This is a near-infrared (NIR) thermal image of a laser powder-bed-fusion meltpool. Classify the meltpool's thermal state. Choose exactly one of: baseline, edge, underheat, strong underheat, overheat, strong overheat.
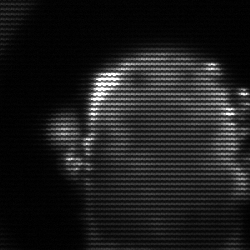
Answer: baseline